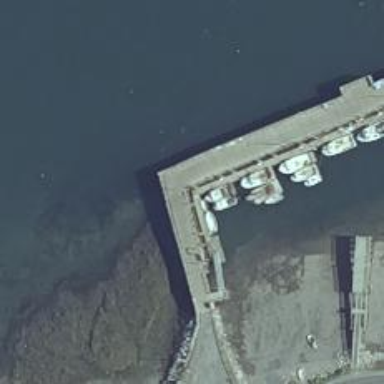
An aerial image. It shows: Pier with mooring facilities.